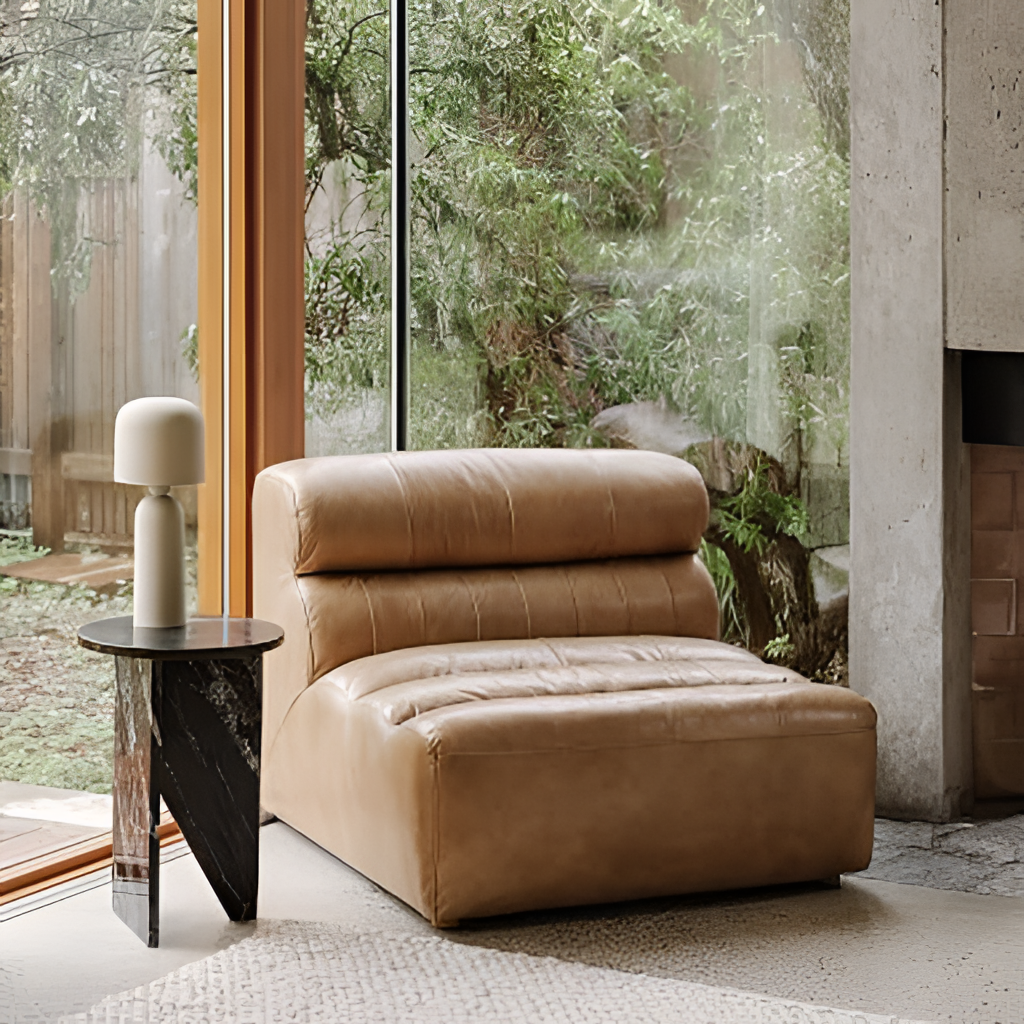
living room, tan leather chair, stone flooring, with tile mosaic pattern, paint wallpaper, with solid pattern, modern